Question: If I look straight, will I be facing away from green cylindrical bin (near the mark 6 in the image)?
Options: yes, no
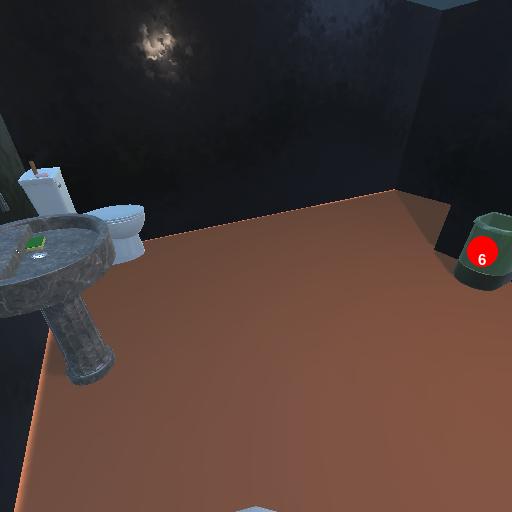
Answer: yes